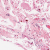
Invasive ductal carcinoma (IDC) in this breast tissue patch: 0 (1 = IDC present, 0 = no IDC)